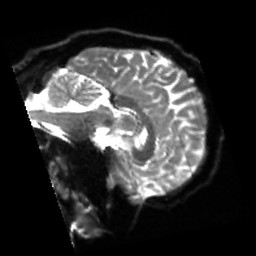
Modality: sbref
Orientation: sagittal
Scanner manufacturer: siemens
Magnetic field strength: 3 T
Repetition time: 4 s
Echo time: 0.0594 s